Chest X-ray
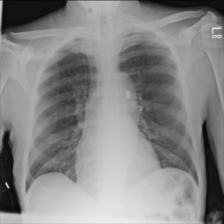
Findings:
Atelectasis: negative
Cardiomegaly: negative
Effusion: negative
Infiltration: negative
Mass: negative
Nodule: negative
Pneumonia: negative
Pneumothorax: negative
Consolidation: negative
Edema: negative
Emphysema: negative
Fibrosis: negative
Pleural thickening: negative
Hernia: negative